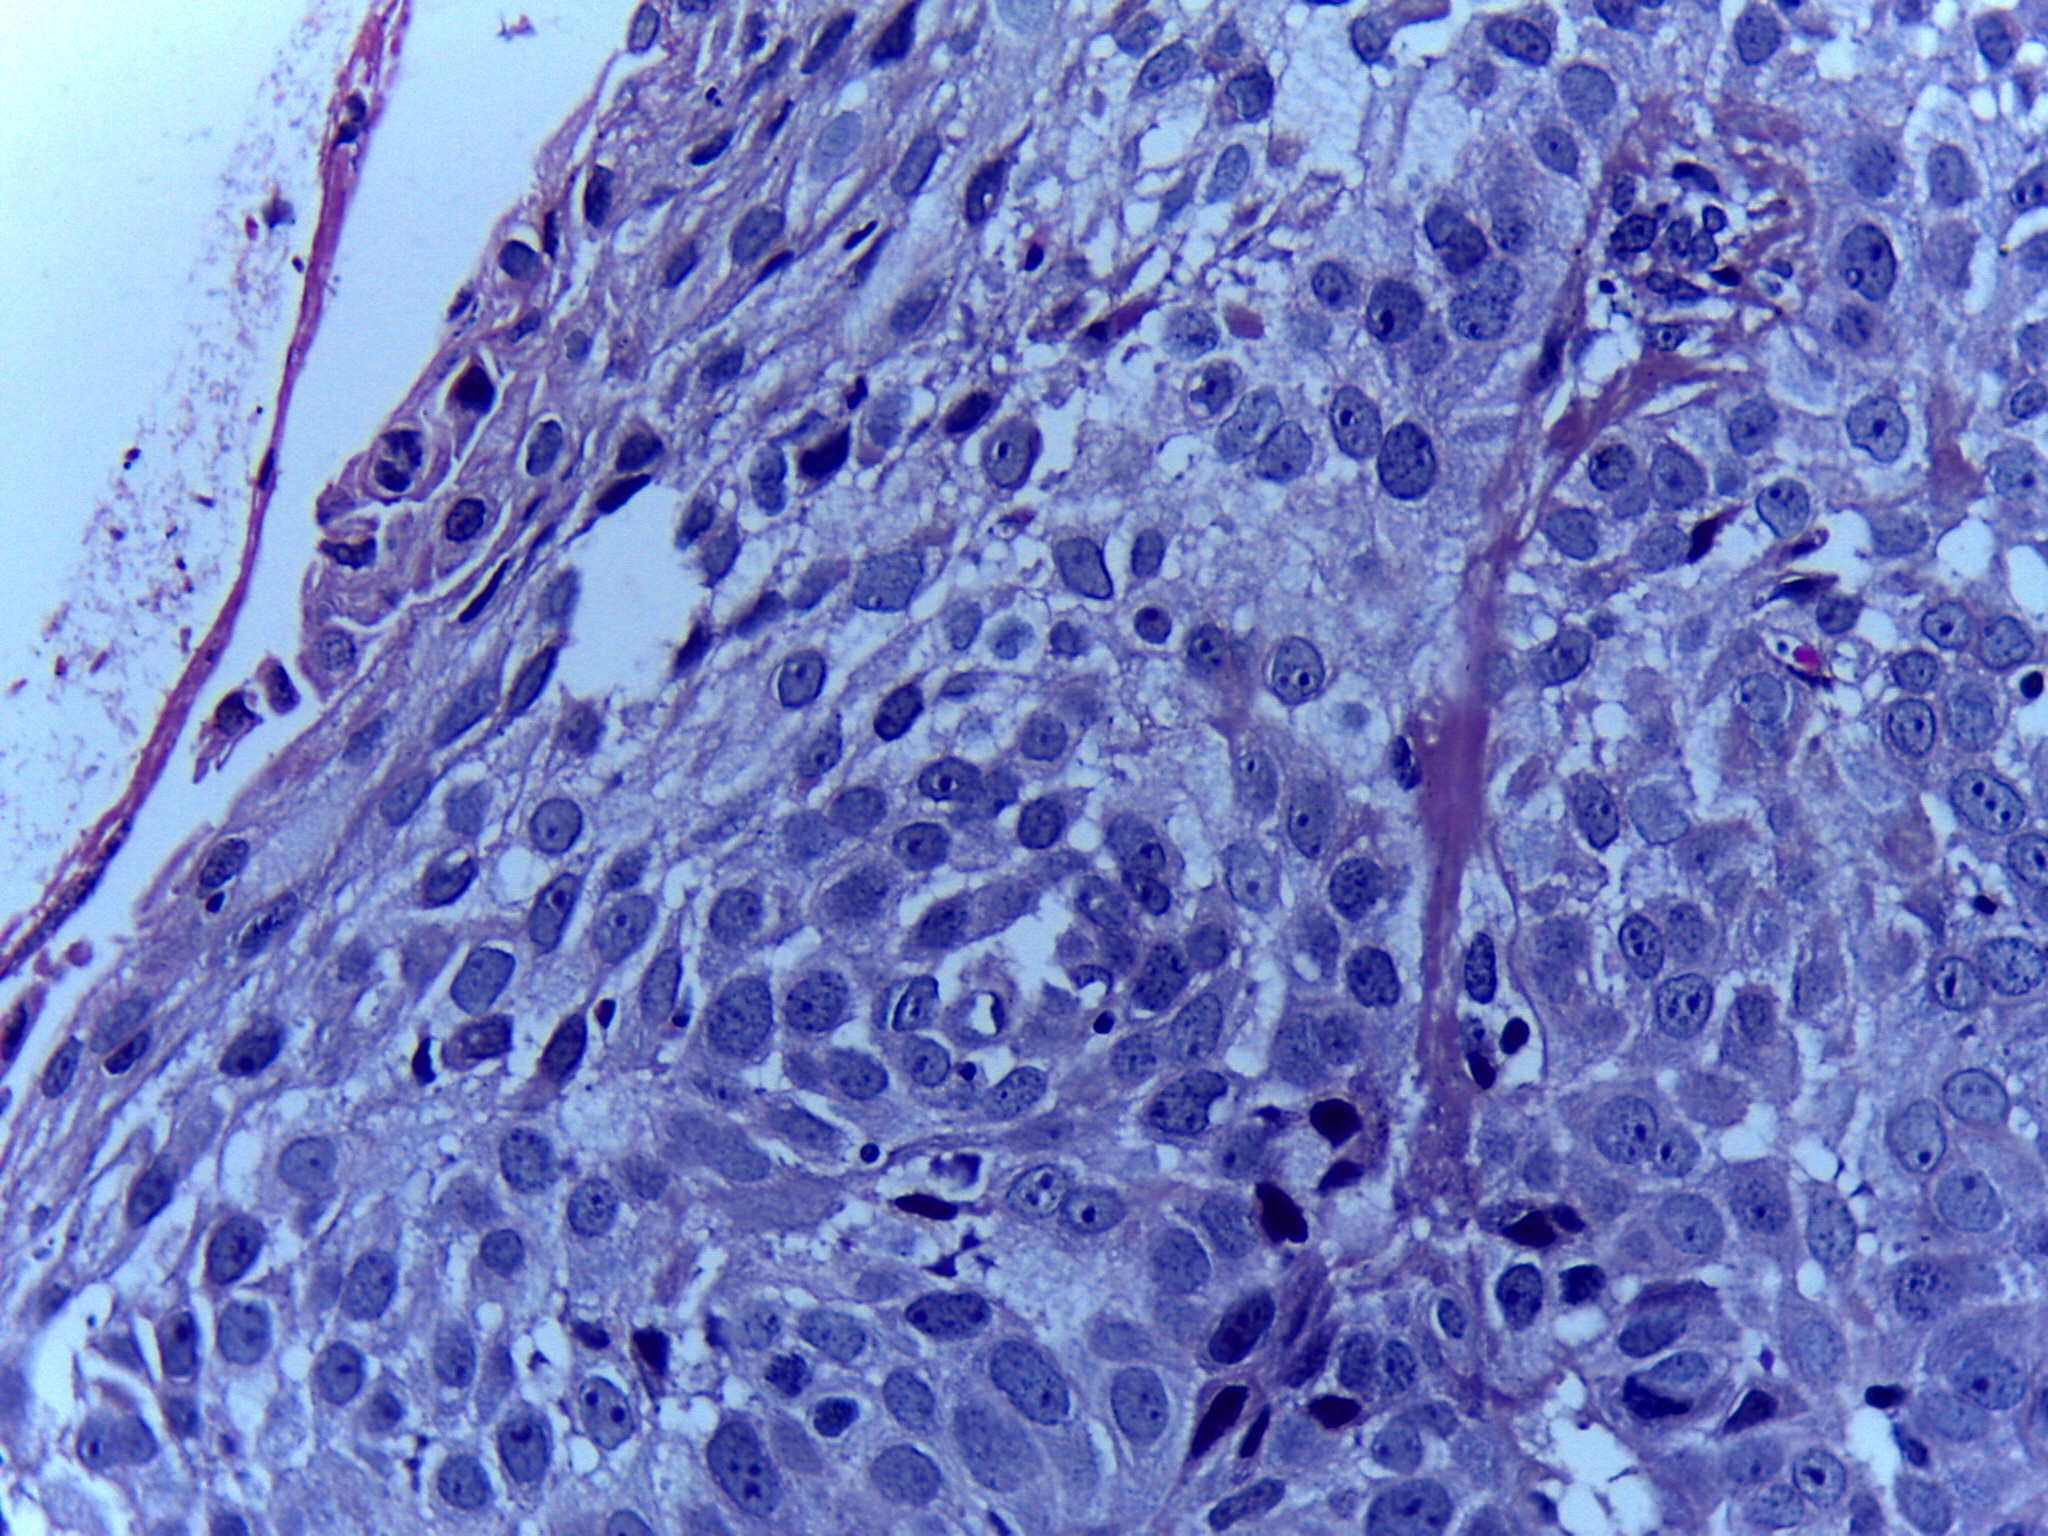
Diagnosis: OSCC